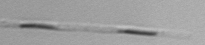
Label: Leptocylindrus